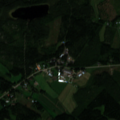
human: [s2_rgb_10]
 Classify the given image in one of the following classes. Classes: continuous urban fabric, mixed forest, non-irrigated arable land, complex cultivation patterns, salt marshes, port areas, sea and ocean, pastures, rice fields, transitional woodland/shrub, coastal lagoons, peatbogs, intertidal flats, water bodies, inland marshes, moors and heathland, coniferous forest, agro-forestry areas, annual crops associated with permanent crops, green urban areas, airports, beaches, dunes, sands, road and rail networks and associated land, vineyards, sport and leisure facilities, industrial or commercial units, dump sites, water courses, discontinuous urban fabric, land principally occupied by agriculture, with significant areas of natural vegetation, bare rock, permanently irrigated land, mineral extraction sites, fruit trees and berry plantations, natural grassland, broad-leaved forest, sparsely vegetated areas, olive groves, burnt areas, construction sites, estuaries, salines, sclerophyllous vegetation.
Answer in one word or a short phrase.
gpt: land principally occupied by agriculture, with significant areas of natural vegetation, coniferous forest, mixed forest, transitional woodland/shrub